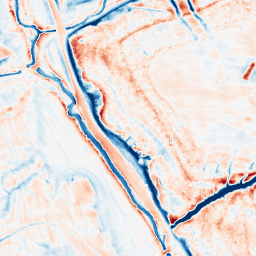
Category: edge_preserving
Decomposition family: anisotropic_diffusion
Decomposition parameters: iterations: 50
kappa: 50
gamma: 0.2
Upsampling method: bicubic
Upsampling parameters: scale: 4
Upsampling scale: 4